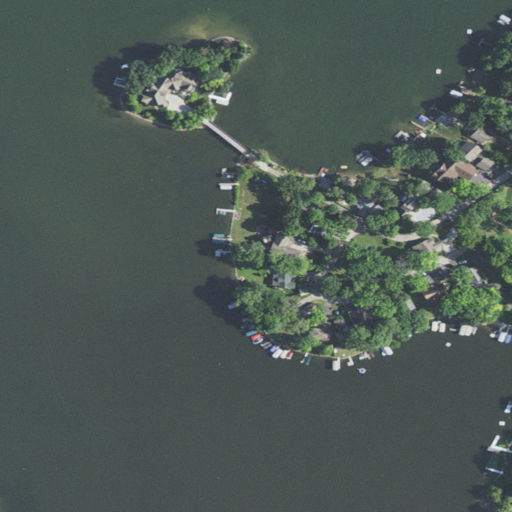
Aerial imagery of cape in Wisconsin named Wilkinsons Point containing open water, low intensity development, woody wetlands, open development, herbaceous wetlands, grassland, and mixed forest